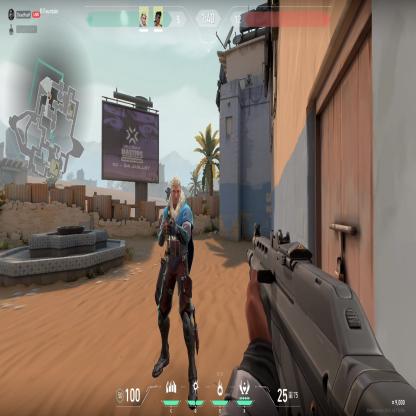
Label: teammate